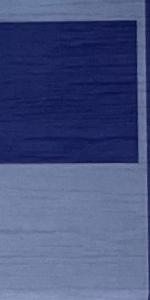
Label: Empty